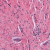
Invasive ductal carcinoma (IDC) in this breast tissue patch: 0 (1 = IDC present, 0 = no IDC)